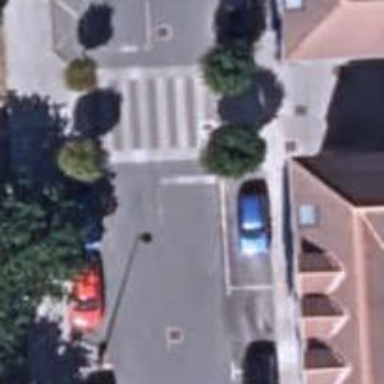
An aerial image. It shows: Uncontrolled crossing on the road.